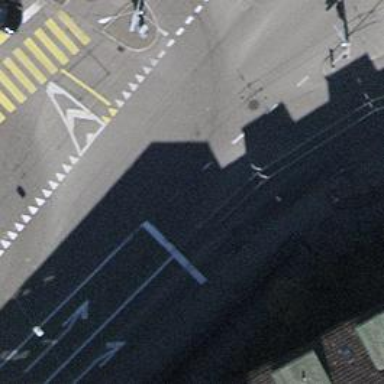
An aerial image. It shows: Road with traffic signals.